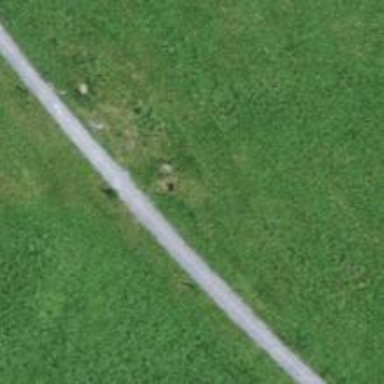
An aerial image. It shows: Ditch passing through tunnel.